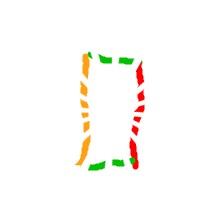
Shape: rectangle